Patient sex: M
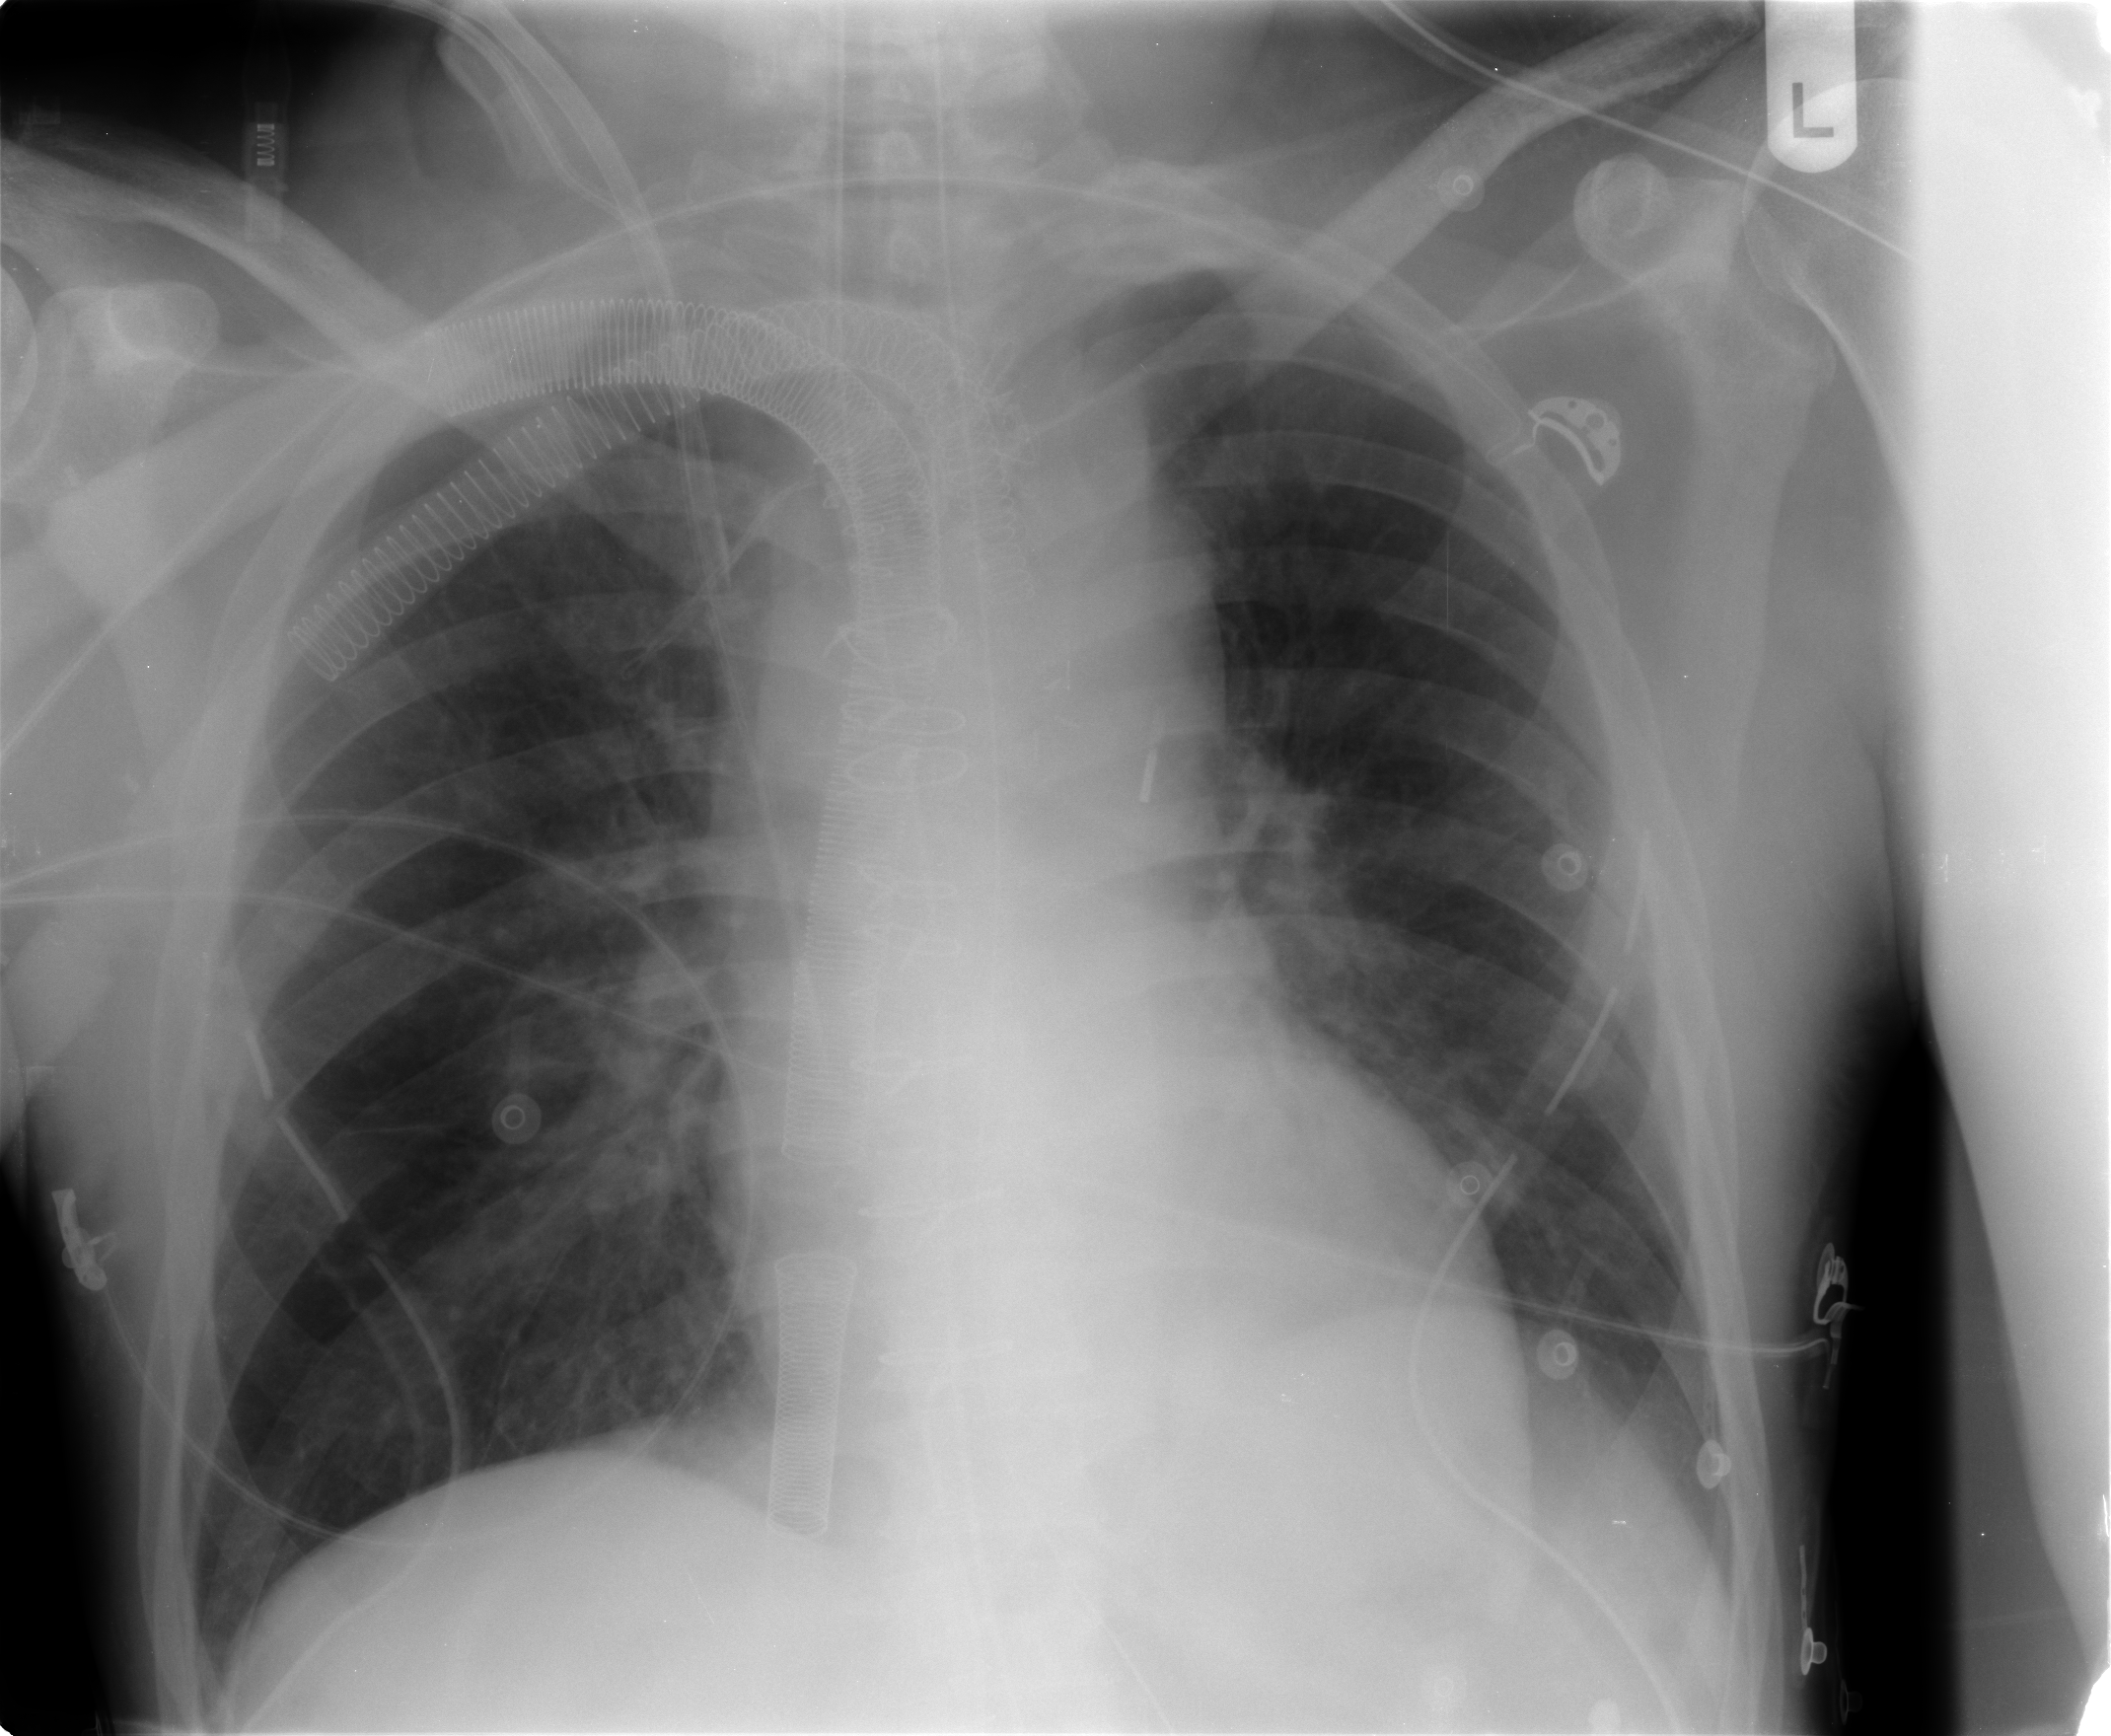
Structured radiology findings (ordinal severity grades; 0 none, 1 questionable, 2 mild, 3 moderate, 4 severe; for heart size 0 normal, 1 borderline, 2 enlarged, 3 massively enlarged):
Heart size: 1
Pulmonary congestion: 3
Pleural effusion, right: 0
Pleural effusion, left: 2
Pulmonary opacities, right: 0
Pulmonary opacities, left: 0
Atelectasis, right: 0
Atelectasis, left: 0